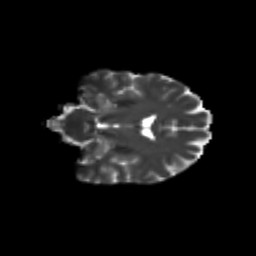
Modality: T2w
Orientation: coronal
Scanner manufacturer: siemens
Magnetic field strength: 3 T
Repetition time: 9.2 s
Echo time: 0.084 s